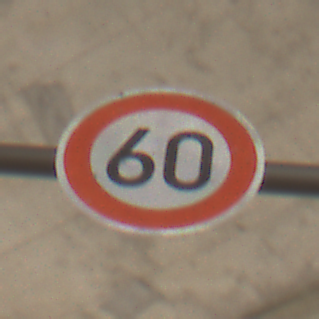
Verkehrszeichen: Geschwindigkeit60
Umgebung: Roofed, Tunnel
Tageszeit: Midday
Wetter: NotSpecified
Licht: Natural
Jahreszeit: NotSpecified
Kontrast: MediumContrast